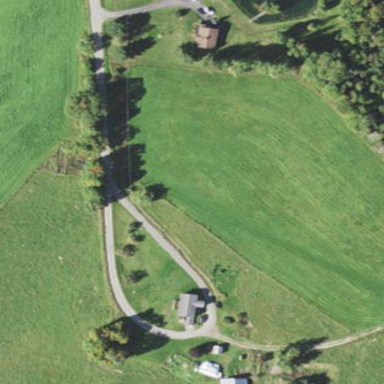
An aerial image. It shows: Unpaved residential road.